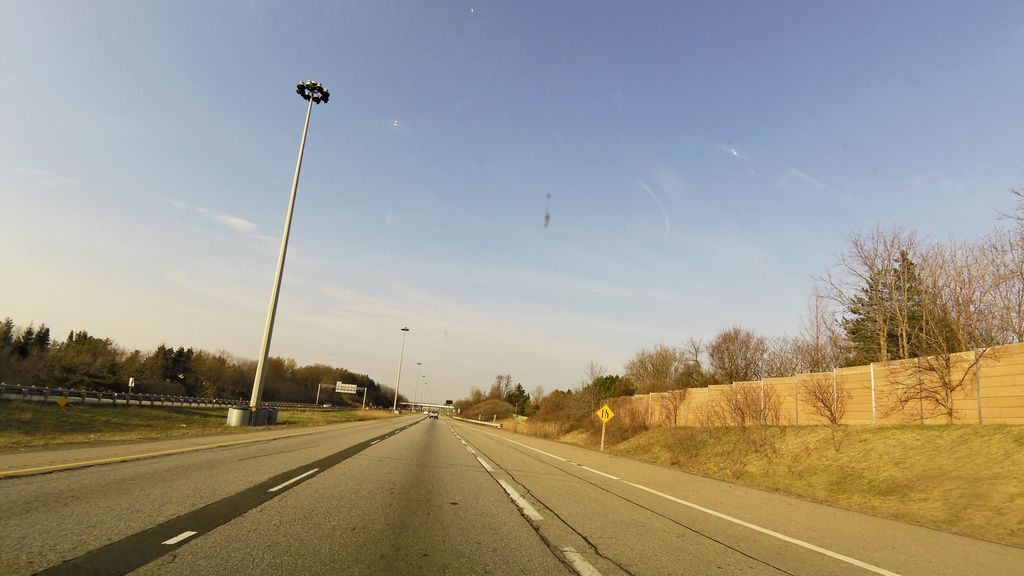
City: hamilton